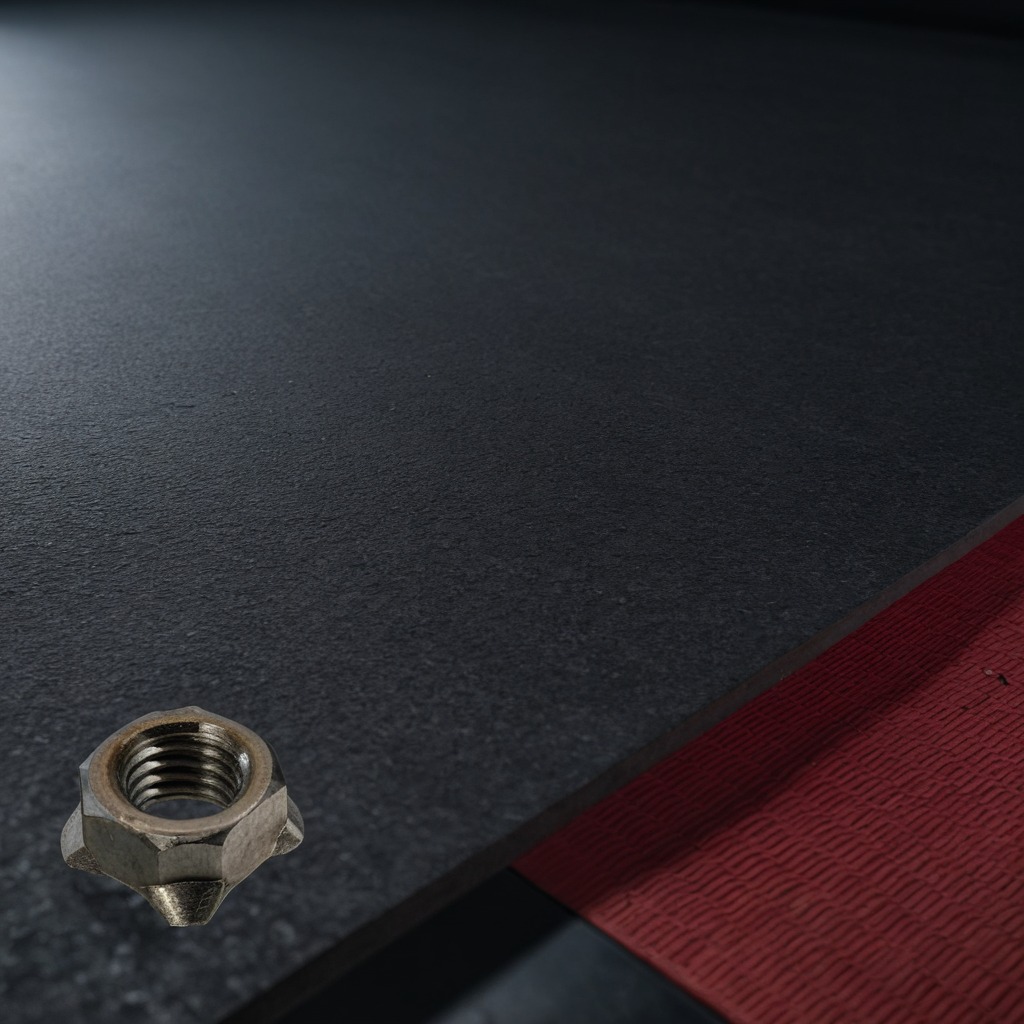
A metal nut is lying on a clean granite tabletop covered with a red rubber mat inside a workshop at night dim ambient light soft shadows worn but beneath the mat